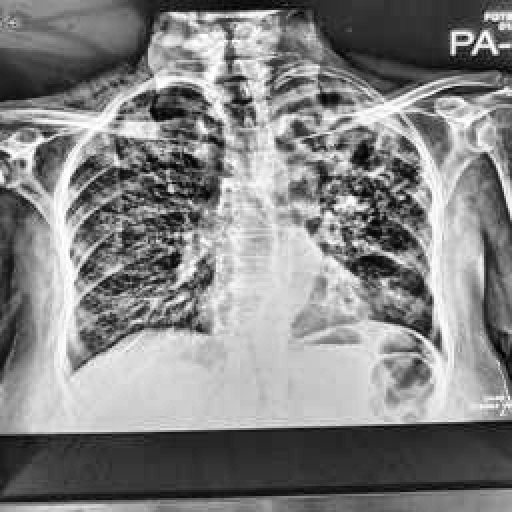
Finding: TUBERCULOSIS